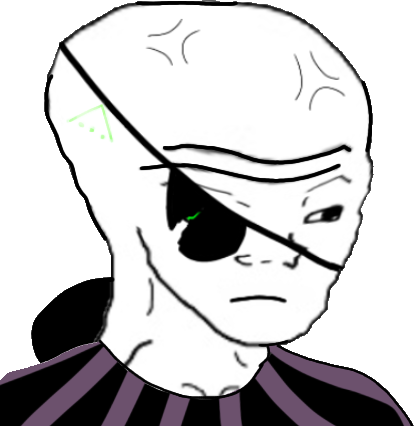
Label: 5_Brainiak